Interaction volume radius: 10 \u00c5
Interaction volume height: 20 \u00c5
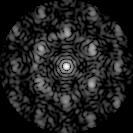
Disorder parameter: 0.5538